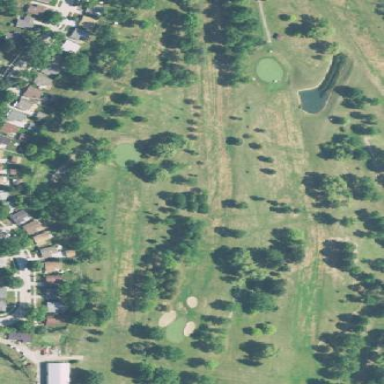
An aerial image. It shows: Golf course.